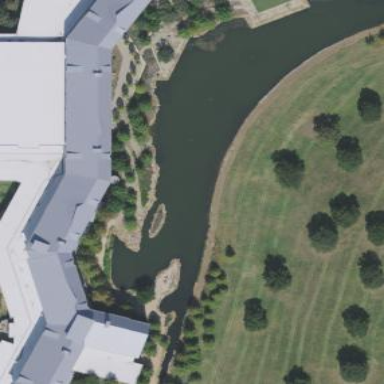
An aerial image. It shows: Conference center building.